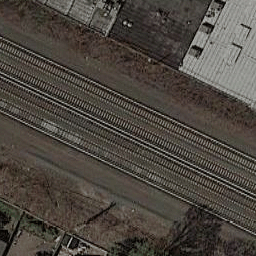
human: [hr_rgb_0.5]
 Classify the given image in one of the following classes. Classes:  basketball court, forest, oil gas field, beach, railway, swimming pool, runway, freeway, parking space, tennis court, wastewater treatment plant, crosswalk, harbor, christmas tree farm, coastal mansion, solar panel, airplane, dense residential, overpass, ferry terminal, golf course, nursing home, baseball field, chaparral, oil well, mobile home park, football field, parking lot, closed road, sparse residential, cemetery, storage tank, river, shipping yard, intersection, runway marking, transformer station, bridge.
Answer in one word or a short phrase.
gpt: railway